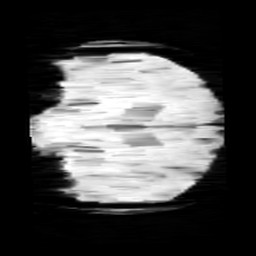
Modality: minIP
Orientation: coronal
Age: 11
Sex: male
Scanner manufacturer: siemens
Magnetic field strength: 3 T
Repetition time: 0.027 s
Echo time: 0.02 s